Question: ## INTRO
I have a Pandas DataFrame that represents a time series of different users (i.e., user1 & user2). I want to train a scikit-learn classifier with the mentioned DataFrames, but I can't understand the shape of the scikit-learn dataset that I must create.
Since my series are segmented, my DataFrame has a 'segID' column that contains IDs of a specific segment. I'll skip the description of the segmentation since it is provided by <URL>.
Let's take an example where both and has 2 segments: 'print df'
'''
username voltage segID
0 user1 -0.154732 0
1 user1 -0.063169 0
2 user1 0.554732 1
3 user1 -0.641311 1
4 user1 -0.653732 1
5 user2 0.446469 0
6 user2 -0.655732 0
7 user2 0.646769 0
8 user2 -0.646369 1
9 user2 0.257732 1
10 user2 -0.346369 1
'''
## QUESTIONS:
<URL> says to create a dict containing and , but how can I shape my data since they are segments and not just a list?
I can't figure out my segments fitting into the 'n_samples * n_features' structure.
I have two ideas:
every sample is a list representing a segment, on the other hand, is different for each entry since they're grouped. What about ? Could this work?
'''
{
'data': array([
[[-0.154732, -0.063169]],
[[ 0.554732, -0.641311, -0.653732],
[[ 0.446469, -0.655732, 0.646769]],
[[-0.646369, 0.257732, -0.346369]]
]),
'target':
array([0, 1, 2, 3]),
'target_names': array(['user1seg1', 'user1seg2', 'user2seg1', 'user2seg2'], dtype='|S10')
}
'''
is (simply) the nparray returned by 'df.values'. contains segments' IDs different for each user.... does it make sense?
'''
{
'data': array([
[-0.154732],
[-0.063169],
[ 0.554732],
[-0.641311],
[-0.653732],
[ 0.446469],
[-0.655732],
[ 0.646769],
[-0.646369],
[ 0.257732],
[-0.346369]
]),
'target':
array([0, 0, 1, 1, 1, 2, 2, 2, 3, 3, 3]),
'target_names': array(['user1seg1', 'user1seg1', 'user1seg2', 'user1seg2', .....], dtype='|S10')
}
'''
I think the main problem is that I can't figure out what to use as labels...
## EDIT:
ok it's clear... labels are given by my ground truth, they are just the user's names.
<URL>'s answer is exactly what i was looking for.
In order to better state the problem, I'm going to explain here the 'segID' meaning.
In time series pattern recognition, segmenting could be useful in order to isolate meaningful segments.
At testing time I want to recognize segments and not the entire series, because series is rather long and segments are supposed to be meaningful in my context.
Have a look at the following example from <URL>".
My 'segID' is just a column representing the id of a chunk.

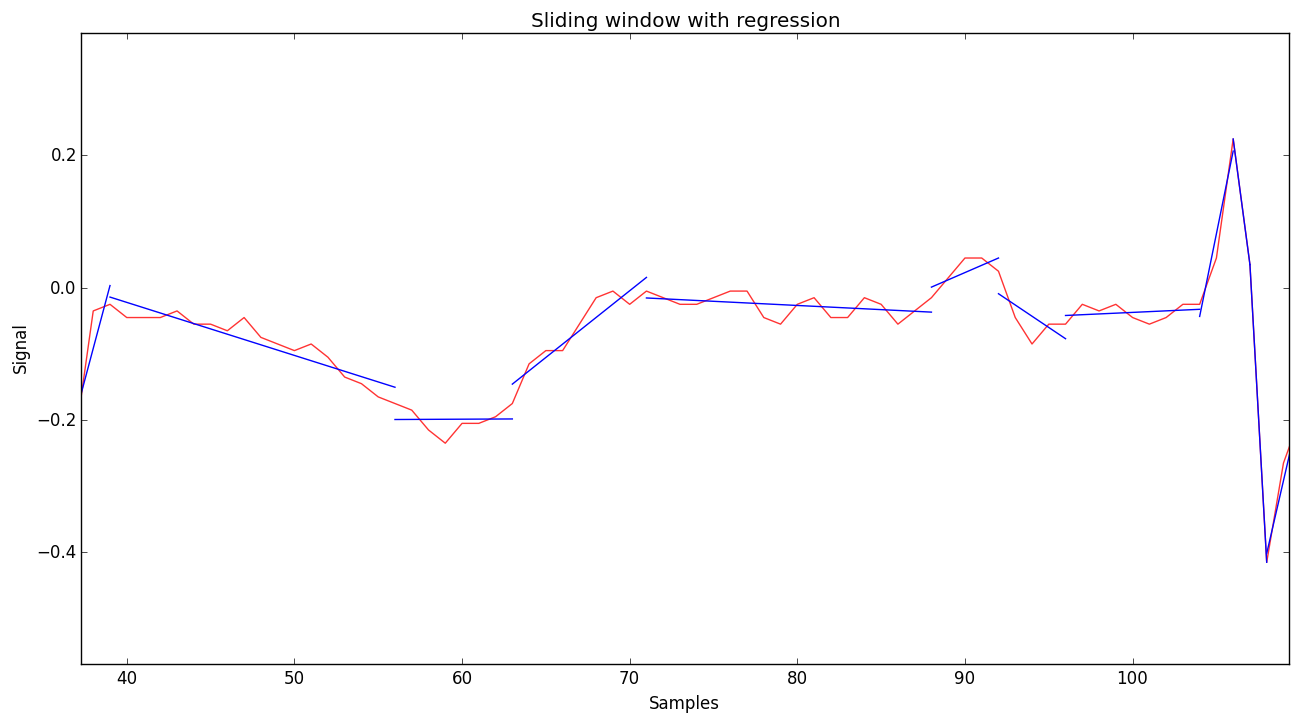
Answer: This is not trivial and there might be several way of formulating the problem for consumption by a ML algorithm. You should try them all and find how you get the best results.
As you already found you need two things, a matrix X of shape 'n_samples * n_features' and a column vector 'y' of length 'n_samples'. Lets start with the target 'y'.
As you want to predict a user from a discrete pool of usernames, you have a classification problem an your target will be a vector with 'np.unique(y) == ['user1', 'user2', ...]'
Your features are the information that you provide the ML algorithm for each label/user/target. Unfortunately most algorithms require this information to have a fixed length, but variable length time series don't fit well into this description. So if you want to stick to classic algorithms, you need some way to condense the time series information for a user into a fixed length vector. Some possibilities are the mean, min, max, sum, first, last values, histogram, spectral power, etc. You will need to come up with the ones that make sense for your given problem.
So if you ignore the 'SegID' information your 'X' matrix will look like this:
'''
y/features
min max ... sum
user1 0.1 1.2 ... 1.1 # <-first time series for user 1
user1 0.0 1.3 ... 1.1 # <-second time series for user 1
user2 0.3 0.4 ... 13.0 # <-first time series for user 2
'''
As SegID is itself a time series you also need to encode it as fixed length information, for example a histogram/counts of all possible values, most frequent value, etc
In this case you will have:
'''
y/features
min max ... sum segID_most_freq segID_min
user1 0.1 1.2 ... 1.1 1 1
user1 0.3 0.4 ... 13 2 1
user2 0.3 0.4 ... 13 5 3
'''
The algorithm will look at this data and will "think": so for user1 the minimum segID is always 1 so if I see a user a prediction time, whose time series has a minimum ID of 1 then it should be user1. If it is around 3 it is probably user2, and so on.
Keep in mind that this is only a possible approach. Sometimes it is useful to ask, what info will I have at prediction time that will allow me to find which user is the one I am seeing and why will this info lead to the given user?